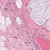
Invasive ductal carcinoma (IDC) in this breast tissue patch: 0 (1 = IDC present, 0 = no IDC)